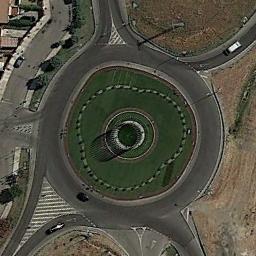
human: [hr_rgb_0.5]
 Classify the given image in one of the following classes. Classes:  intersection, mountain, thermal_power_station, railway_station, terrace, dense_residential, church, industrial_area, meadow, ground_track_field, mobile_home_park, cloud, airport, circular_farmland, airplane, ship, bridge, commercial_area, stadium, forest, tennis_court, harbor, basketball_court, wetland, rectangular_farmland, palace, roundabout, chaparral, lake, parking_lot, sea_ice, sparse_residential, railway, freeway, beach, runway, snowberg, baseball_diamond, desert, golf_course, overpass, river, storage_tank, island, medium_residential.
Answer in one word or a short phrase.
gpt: roundabout